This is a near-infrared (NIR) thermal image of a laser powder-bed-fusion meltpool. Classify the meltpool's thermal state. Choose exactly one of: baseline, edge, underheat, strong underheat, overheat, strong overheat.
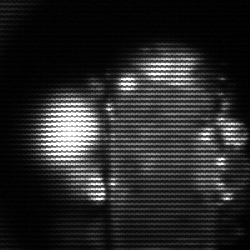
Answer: strong underheat